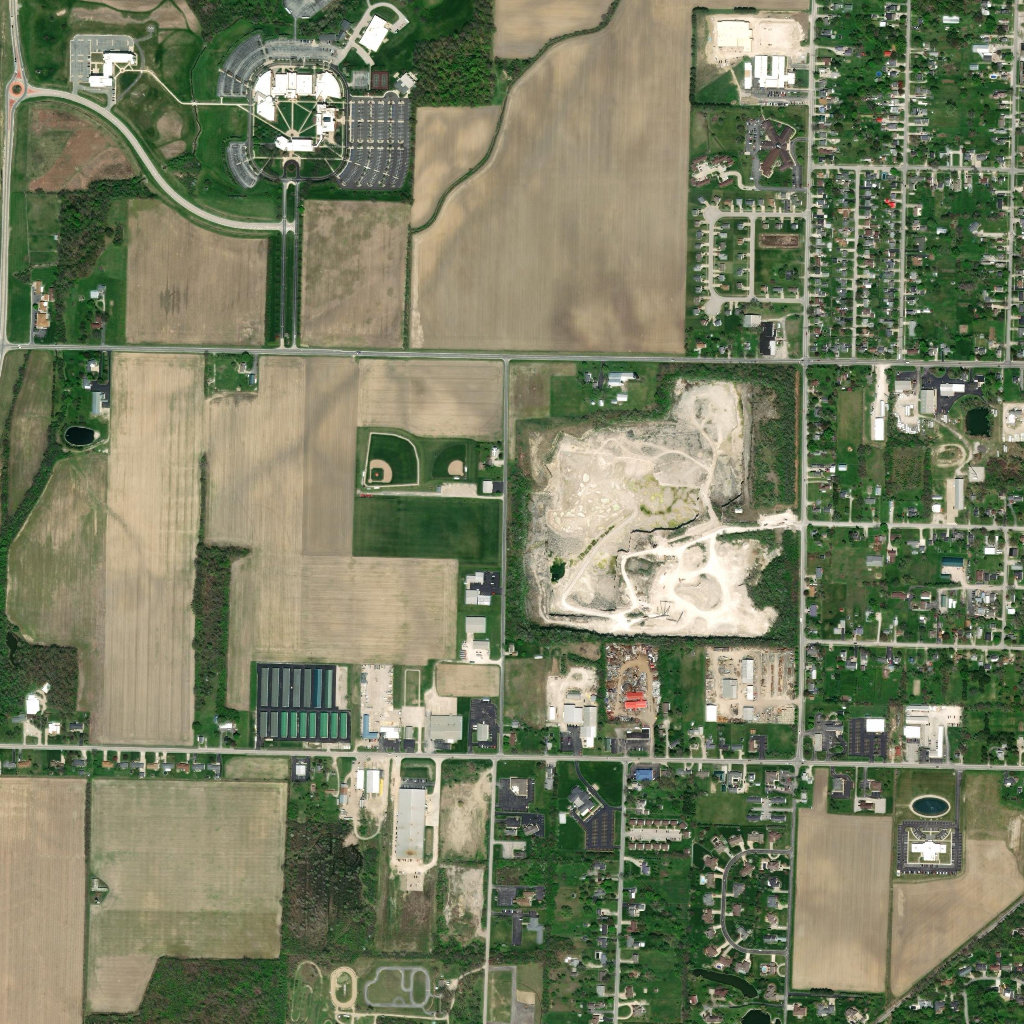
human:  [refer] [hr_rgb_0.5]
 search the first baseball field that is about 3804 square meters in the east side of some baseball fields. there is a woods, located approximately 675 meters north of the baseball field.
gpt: <box>[[42, 43, 45, 46, 0]]</box>

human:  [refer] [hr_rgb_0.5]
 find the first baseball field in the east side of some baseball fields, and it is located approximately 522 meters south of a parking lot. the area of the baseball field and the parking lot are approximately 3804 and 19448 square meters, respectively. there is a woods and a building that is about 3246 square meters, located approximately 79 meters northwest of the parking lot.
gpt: <box>[[42, 43, 45, 46, 0]]</box>